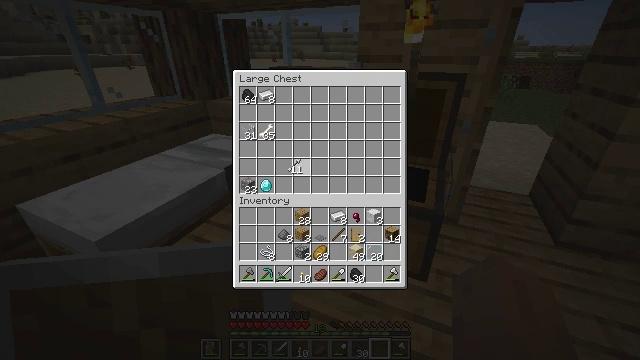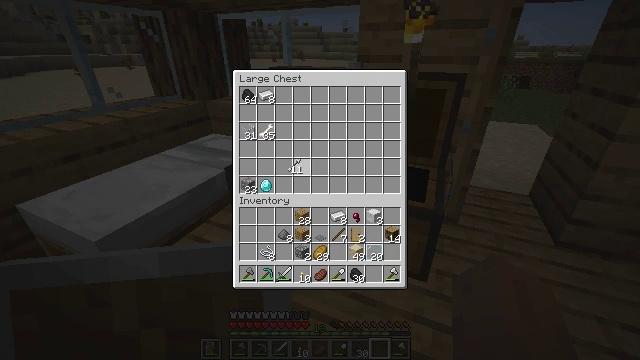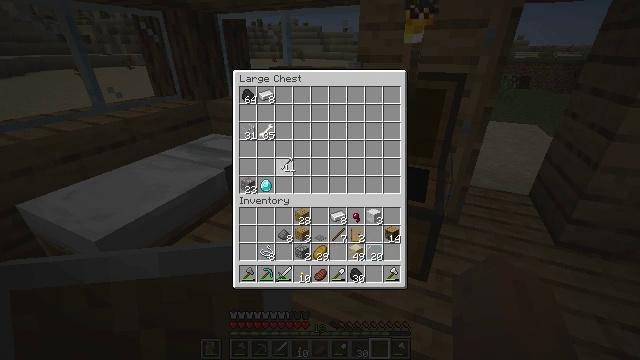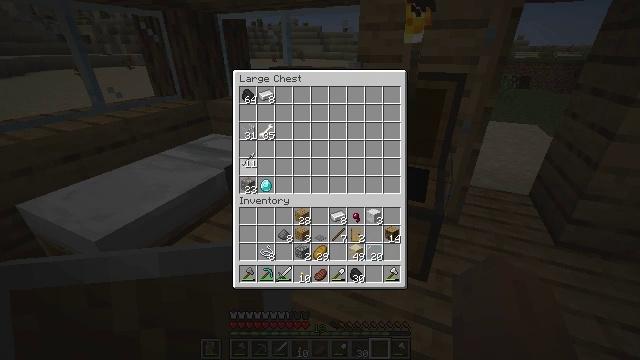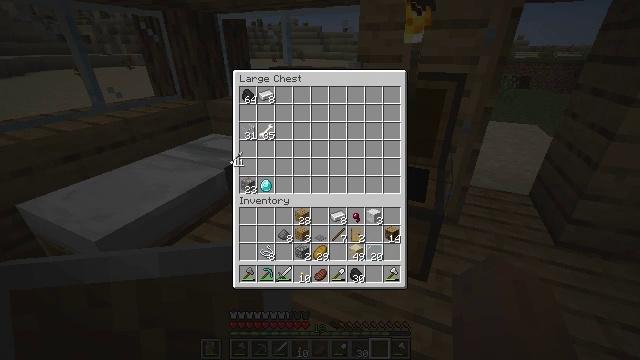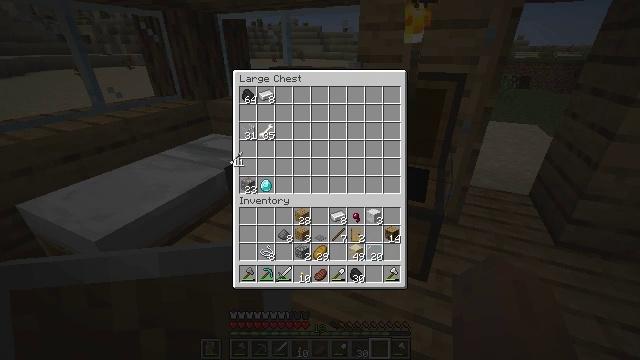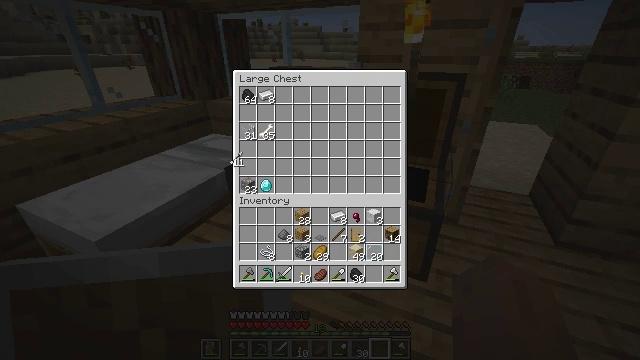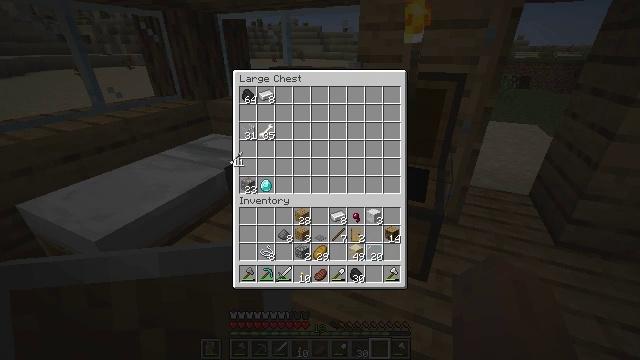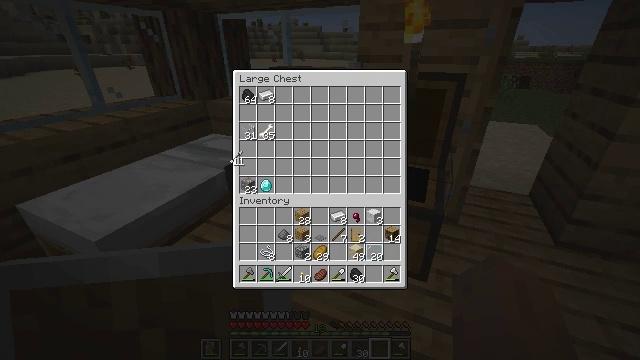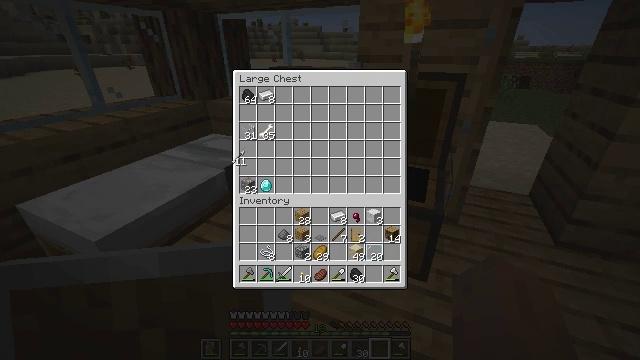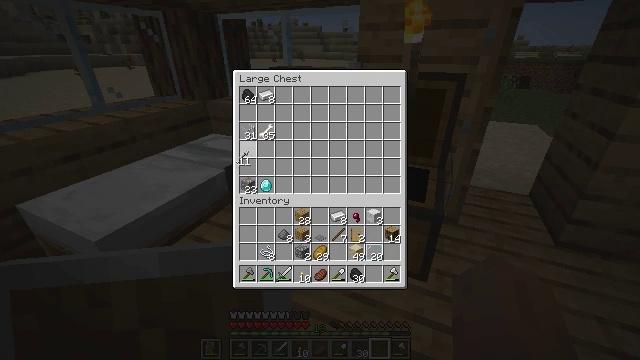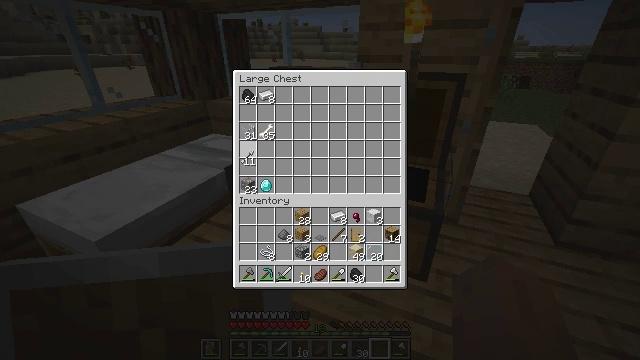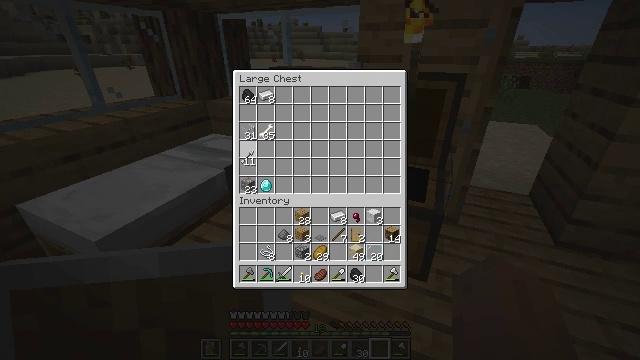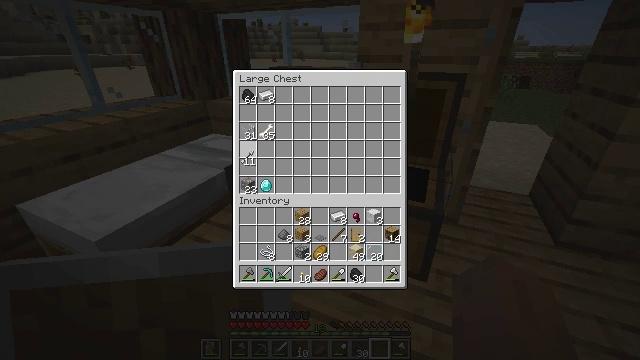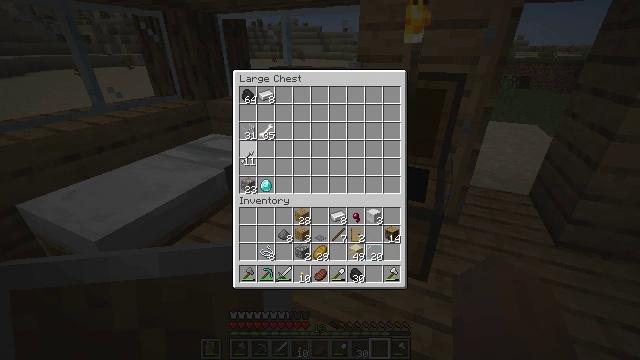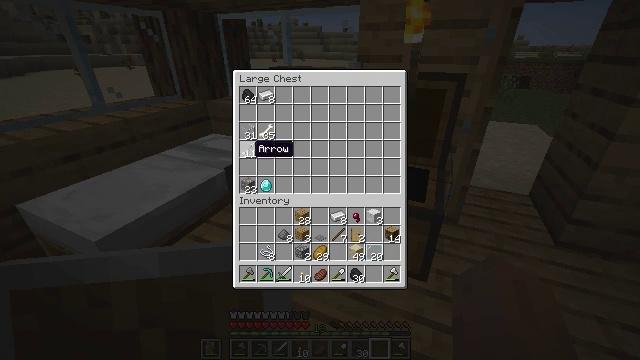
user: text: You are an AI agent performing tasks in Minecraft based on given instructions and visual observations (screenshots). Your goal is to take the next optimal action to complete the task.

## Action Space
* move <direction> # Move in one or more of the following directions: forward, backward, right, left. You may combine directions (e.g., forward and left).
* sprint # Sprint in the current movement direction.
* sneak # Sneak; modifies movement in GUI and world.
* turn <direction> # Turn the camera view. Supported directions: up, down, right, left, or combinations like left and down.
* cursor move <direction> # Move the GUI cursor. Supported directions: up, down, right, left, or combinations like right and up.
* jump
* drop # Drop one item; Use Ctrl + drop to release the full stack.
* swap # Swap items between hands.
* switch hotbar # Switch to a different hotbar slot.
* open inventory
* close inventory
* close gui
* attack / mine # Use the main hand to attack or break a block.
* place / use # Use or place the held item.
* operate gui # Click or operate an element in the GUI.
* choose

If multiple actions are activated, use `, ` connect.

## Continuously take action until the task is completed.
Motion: motion action
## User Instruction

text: Craft a bow in the crafting menu.
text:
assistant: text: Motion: no_op
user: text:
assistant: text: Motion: cursor move left
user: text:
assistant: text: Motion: cursor move left
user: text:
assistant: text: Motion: cursor move left
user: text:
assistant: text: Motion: no_op
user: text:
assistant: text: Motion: no_op
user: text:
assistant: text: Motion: no_op
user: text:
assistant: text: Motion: no_op
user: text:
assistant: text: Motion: no_op
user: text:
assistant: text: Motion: no_op
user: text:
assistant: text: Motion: no_op
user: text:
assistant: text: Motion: no_op
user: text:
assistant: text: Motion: operate gui
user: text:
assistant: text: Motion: operate gui
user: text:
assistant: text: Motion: no_op
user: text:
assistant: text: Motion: no_op
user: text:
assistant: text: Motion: cursor move right and down
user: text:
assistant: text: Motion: cursor move right and down
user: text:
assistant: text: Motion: cursor move right and down
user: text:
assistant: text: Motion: no_op
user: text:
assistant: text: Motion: no_op
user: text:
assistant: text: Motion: no_op
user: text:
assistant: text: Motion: no_op
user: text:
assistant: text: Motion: no_op
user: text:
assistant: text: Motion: no_op
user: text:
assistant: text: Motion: cursor move down
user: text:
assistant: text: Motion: no_op
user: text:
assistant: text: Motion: no_op
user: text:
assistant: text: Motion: no_op
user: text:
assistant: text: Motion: no_op